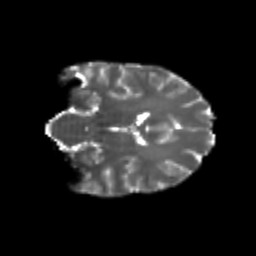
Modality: T2w
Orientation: coronal
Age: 20
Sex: female
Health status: healthy
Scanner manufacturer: philips
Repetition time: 7.388 s
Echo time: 0.08599 s